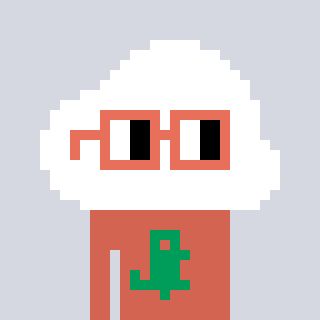
a pixel art character with square orange glasses, a cloud-shaped head and a peachy-colored body on a cool background